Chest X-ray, PA view. Patient: 26 years old, sex M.
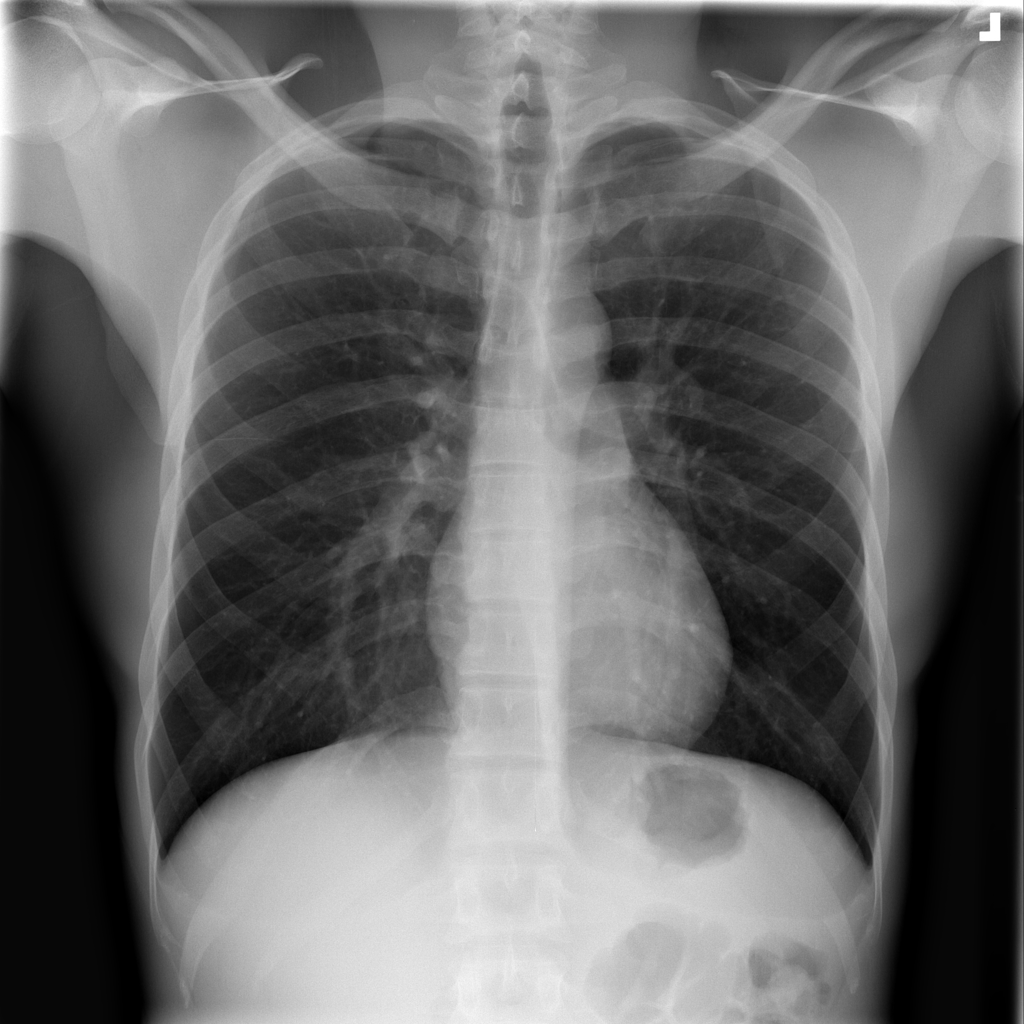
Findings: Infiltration